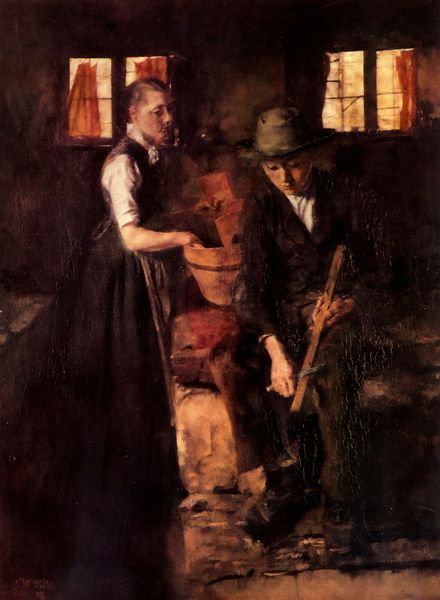
Titel: Küche in Kutterling
Künstler: Wilhelm Maria Hubertus Leibl
Standort: Köln
Institution: Wallraf-Richartz-Museum
Schlagwörter: dunkel, gemälde, hand, mann, schatten, weiß, grün, menschen, ocker, braun, fenster, frau, hell, holz, hut, kleid, licht, männer, nacht, orange, raum, schwarz, szene, zimmer, blick, haus, rot, beige, anzug, gesichter, hemd, hose, jacke, arm, arme, gesicht, messer, bildnis, hände, innenraum, niederlande, portrait, porträt, vorhang, öl, kalt, interieur, realismus, sitzend, stehend, innen, kind, paar, arbeit, bauern, genre, stock, stilleben, ton, erdig, aussicht, blumentopf, kübel, topf, zwei, schuhe, stab, jungen, arbeiten, bäuerin, arbeiter, ölgemälde, gardine, gardinen, vorhänge, atelier, stube, junge, bauer, waschen, truhe, knabe, sprossen, erdfarben, reinigen, genreszene, schnitzerei, zuber, küche, ehepaar, schreiner, werkstatt, werkzeug, leibl, brauntöne, rotbraun, stall, trog, bottich, drinnen, hausarbeit, eimer, waschzuber, sdfg, schnitzer, schnitzen, brouwer, bäuerlich, bauernstube, milieu, arbiet, werk, fdsg, kunge, holzschnitzer, ktug, rege, dsfg, leibl-kreis, gfds, drinne, egfds, egsfdg, erfgrs, fdgfd, fdsgr, fdsgre, rewg, schnitezn, schnitzend, schruppen, sgresg, srgs